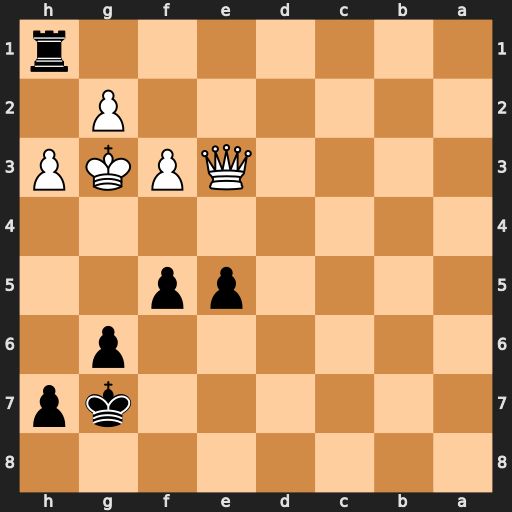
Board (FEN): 8/6kp/6p1/4pp2/8/4QPKP/6P1/7r
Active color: b
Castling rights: -
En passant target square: -
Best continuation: f4+ Kf2 fxe3+